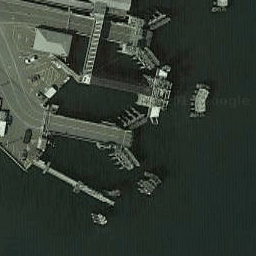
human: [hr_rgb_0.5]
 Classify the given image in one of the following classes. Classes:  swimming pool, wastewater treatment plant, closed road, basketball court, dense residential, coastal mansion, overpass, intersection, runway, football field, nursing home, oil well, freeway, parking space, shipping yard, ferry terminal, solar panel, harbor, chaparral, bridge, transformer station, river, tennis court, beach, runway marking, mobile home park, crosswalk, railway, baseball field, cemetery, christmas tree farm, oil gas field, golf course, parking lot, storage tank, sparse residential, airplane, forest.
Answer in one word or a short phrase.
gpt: ferry terminal